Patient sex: M
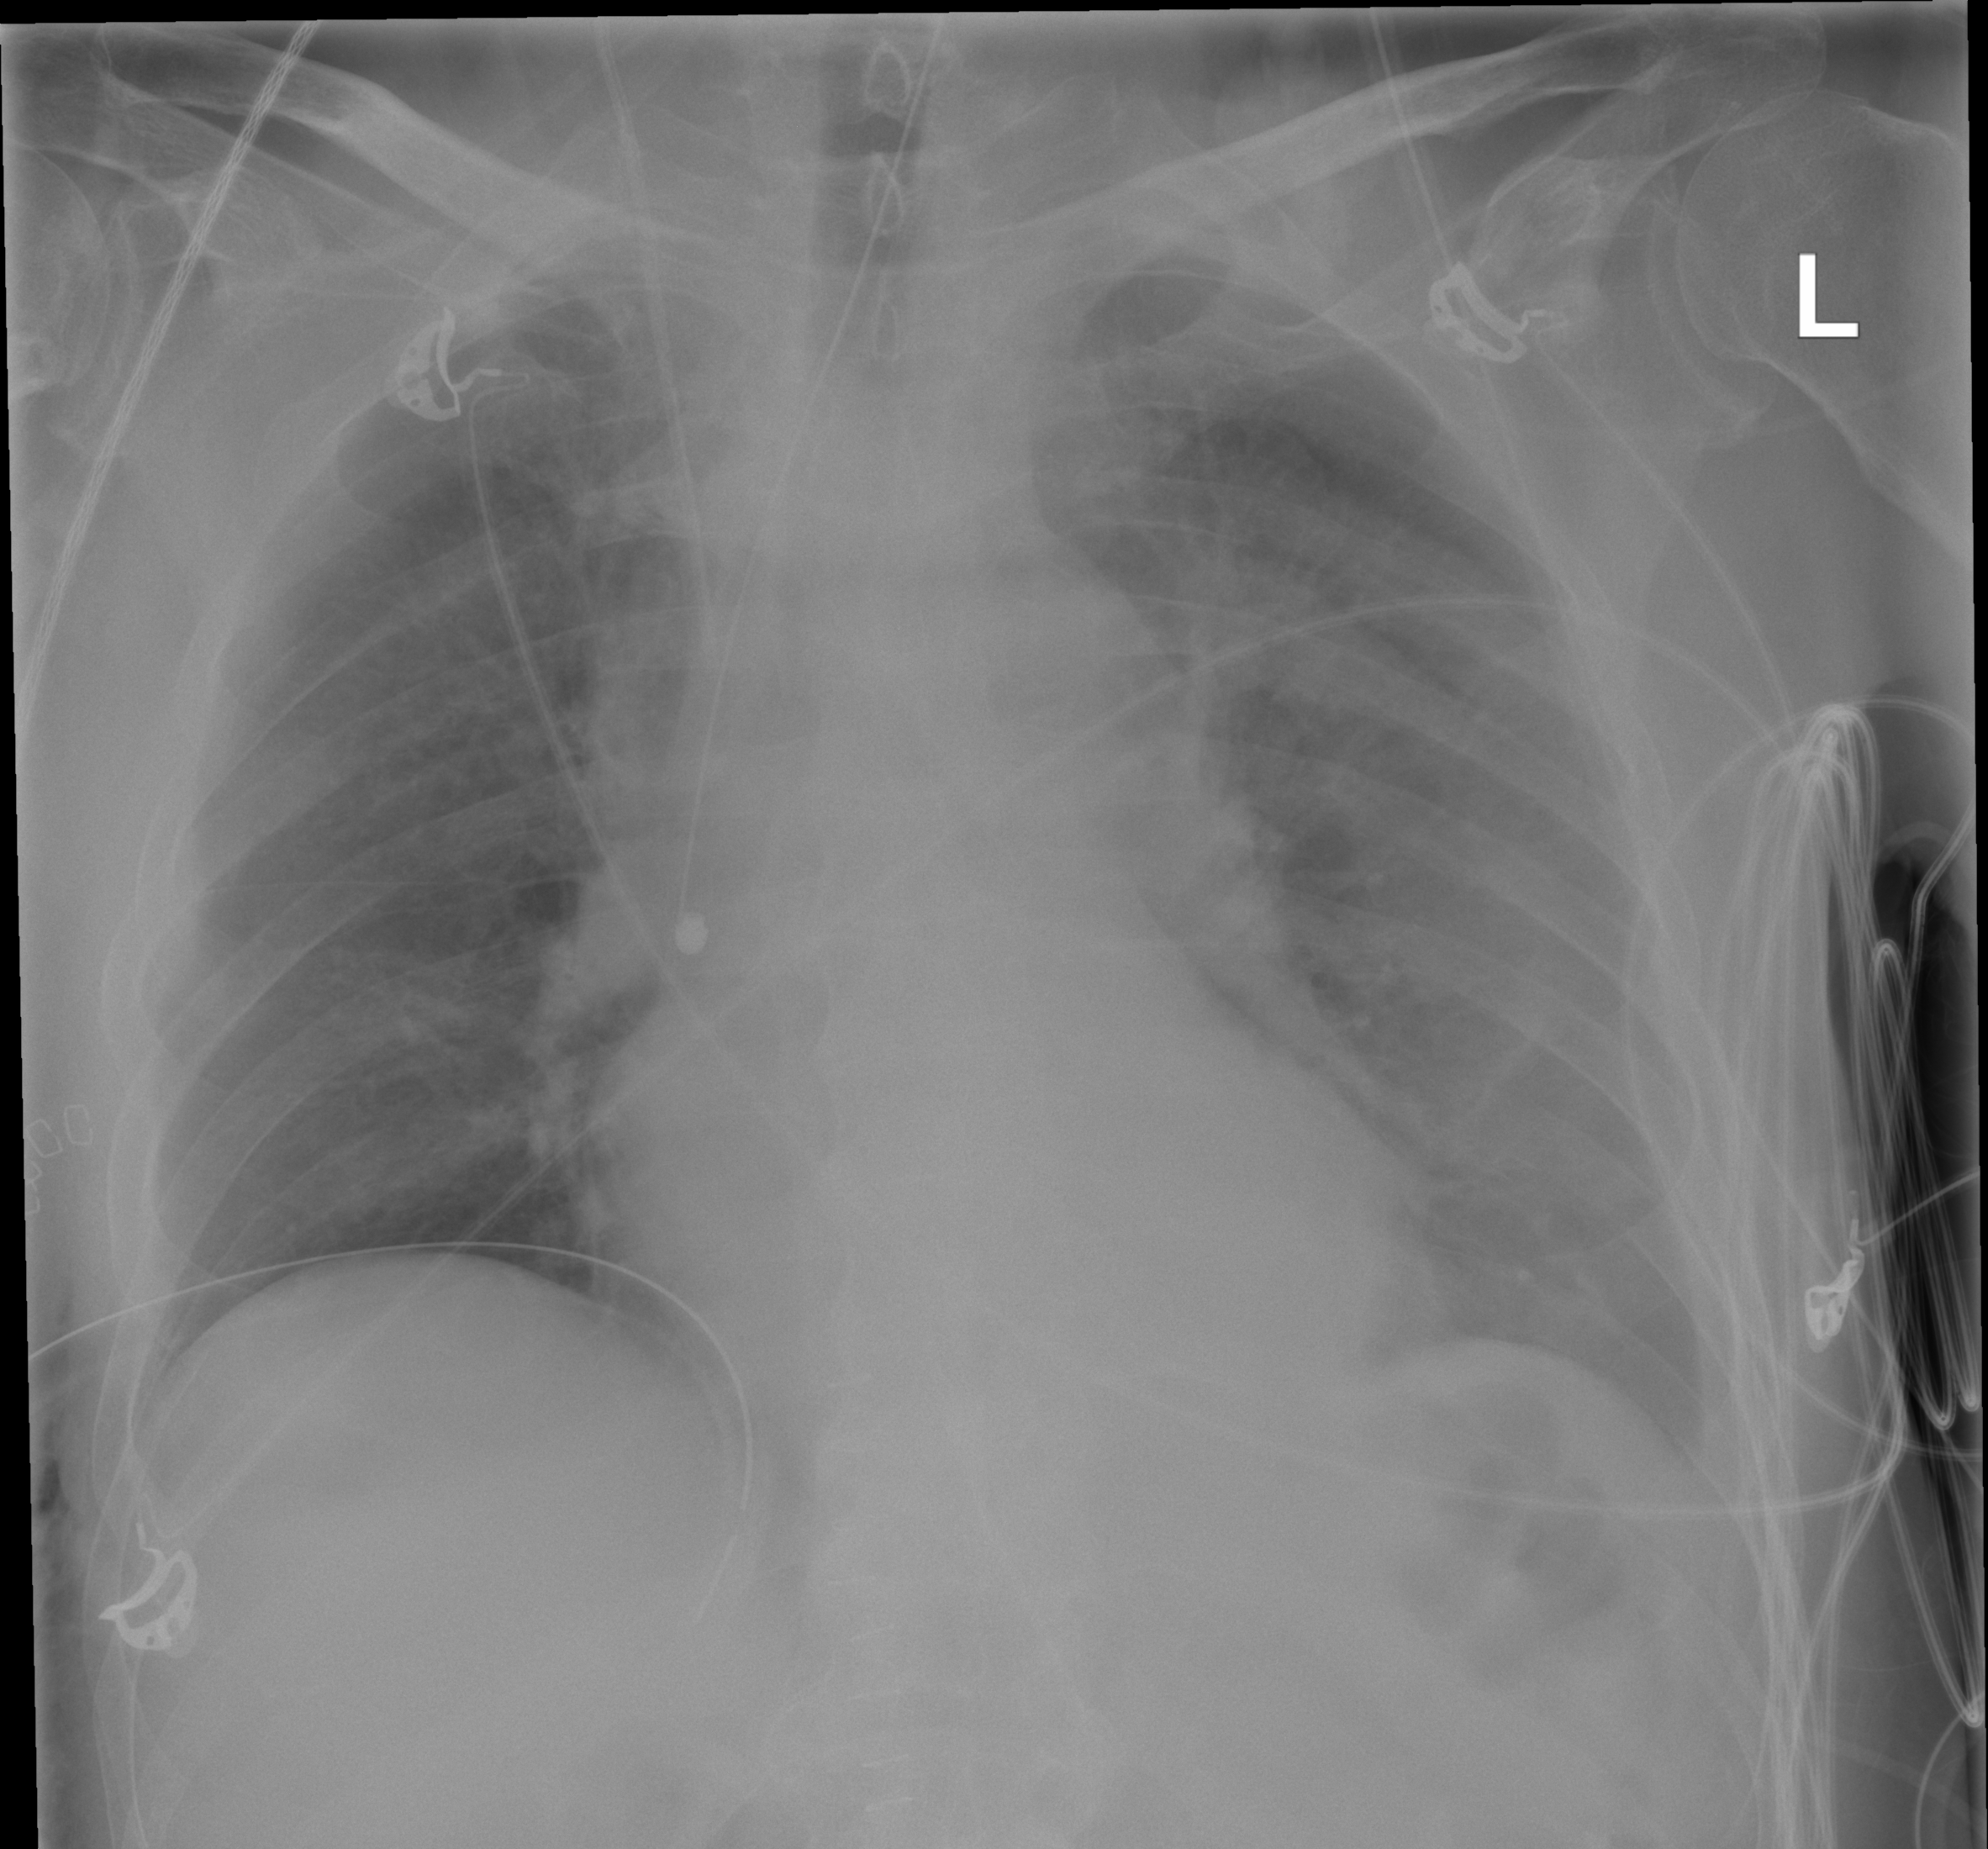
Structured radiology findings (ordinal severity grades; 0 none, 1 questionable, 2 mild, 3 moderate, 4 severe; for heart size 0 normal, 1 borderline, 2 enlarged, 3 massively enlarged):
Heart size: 0
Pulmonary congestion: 2
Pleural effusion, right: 0
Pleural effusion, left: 2
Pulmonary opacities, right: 1
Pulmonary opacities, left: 1
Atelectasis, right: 0
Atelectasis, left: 2